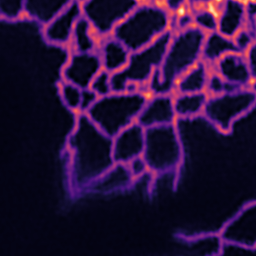
Label: Super-resolution ER image